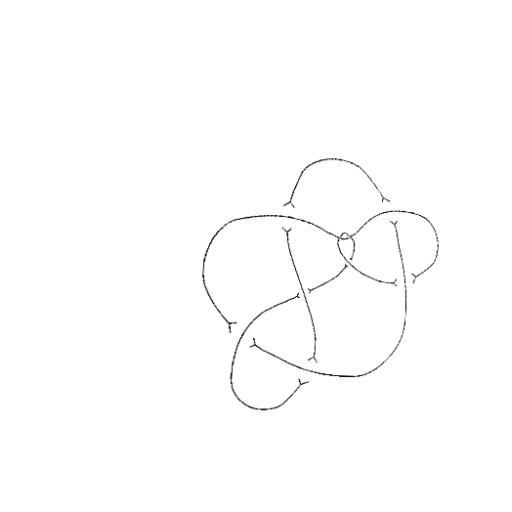
Crossing number: 9